Question: How to hide or disable legend or label in the end Highcharts line, not the legend outside chart? See my picture below that's marked with red color.

Here's my code:
'''
Highcharts.chart('container1', {
chart: {
scrollablePlotArea: {
minWidth: 700
}
},
title: {
text: ['Grafik Pencapaian <?php echo $title1 ?> (%)' ]
},
subtitle: {
text: 'Preventive Maintenance PM-03: (Tanggal : <?php echo $start ?> s/d <?php echo $end ?>)</a>'
},
xAxis: {
//tickInterval: 7 * 24 * 3600 * 1000, // one week
tickWidth: 0,
gridLineWidth: 1,
labels: {
align: 'center',
y: 10
},
categories: [
<?php
foreach ($chart as $key => $x_axis ) :
echo "'".$x_axis->tanggal."',";
endforeach;
?>
]
},
yAxis: [{ // left y axis
title: {
text: null
},
labels: {
align: 'left',
x: 3,
y: 16,
format: '{value:.,0f}'
},
showFirstLabel: false
}, { // right y axis
linkedTo: 0,
gridLineWidth: 0,
opposite: true,
title: {
text: null
},
labels: {
align: 'right',
x: -3,
y: 16,
format: '{value:.,0f}'
},
showFirstLabel: false
}],
plotOptions: {
line: {
dataLabels: {
enabled: true
},
enableMouseTracking: true
},
series: {
cursor: 'pointer',
point: {
events: {
click: function (e) {
hs.htmlExpand(null, {
pageOrigin: {
x: e.pageX || e.clientX,
y: e.pageY || e.clientY
},
headingText: this.series.name,
maincontentText: this.y + ' %',
width: 200
});
}
}
},
marker: {
lineWidth: 1
}
}
},
legend: {
align: 'left',
verticalAlign: 'top',
borderWidth: 0
},
tooltip: {
shared: true,
crosshairs: true
},
series: [{
name: 'Selesai <?php echo $title1 ?> (%)',
color : '#83f442',
dataLabels: {
enabled: true,
y: 25,
color : '#488426',
format: '{y} % <br/>',
showInLegend: false
},
data: [
<?php
foreach ($chart as $key => $series ) :
echo number_format( $series->actual/$series->plan , 4, '.', '')*100 .",";
endforeach;?>
]
}, {
name: 'Year To Date <?php echo $title1 ?> (%)',
color : '#a02cb2',
dataLabels: {
enabled: true,
y: 40,
color : '#a02cb2',
format: '{y} % <br/>',
showInLegend: false
},
data: [
<?php
$cum_plan = 0;
$cum_actual = 0;
foreach ($chart as $key => $series ) :
$cum_plan = $cum_plan + $series->plan;
$cum_actual = $cum_actual + $series->actual;
echo number_format( $cum_actual/$cum_plan , 4, '.', '')*100 .",";
endforeach;?>
]
}, {
name: 'Target <?php echo $title1 ?> (%)',
color : '#ffaaaa',
dataLabels: {
enabled: true,
y: -10,
color : '#ffaaaa',
format: '{y} % <br/>',
showInLegend: false
},
data: [
<?php
foreach ($chart as $key => $series ) :
echo number_format( $series->plan/$series->plan , 4, '.', '')*100 .",";
endforeach;?>
]
}]
});
'''
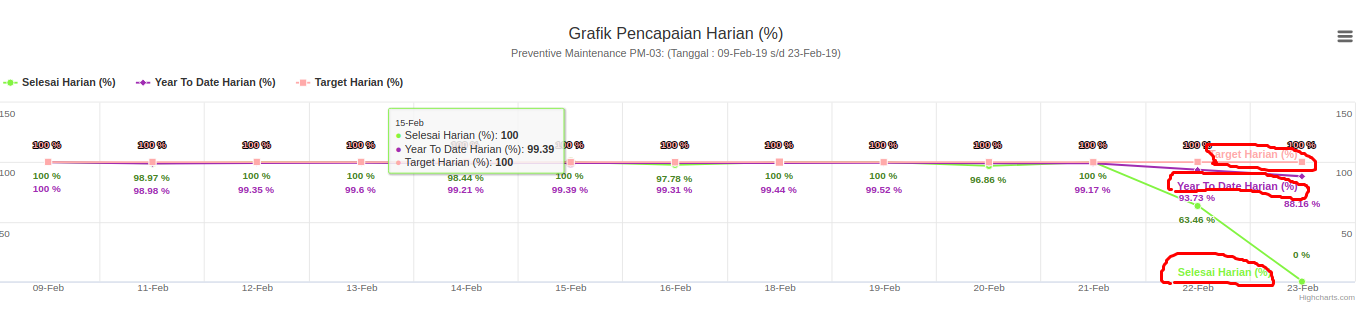
Answer: I assume you probably included the file somewhere in your main code and that makes the labels appear by default. You have two options here:
1. Find and remove the line of code where you have included series-label.js. It looks like something like this: <script src="https://code.highcharts.com/modules/series-label.js"></script>
2. You can manually disable series labels using the label option in the plotOptions.series block. In your code by modifying this section it looks like something like this (note the label section where enabled: false): plotOptions: {
line: {
dataLabels: {
enabled: true
},
enableMouseTracking: true
},
series: {
cursor: 'pointer',
label: {
enabled: false
}
point: {
events: {
click: function (e) {
hs.htmlExpand(null, {
pageOrigin: {
x: e.pageX || e.clientX,
y: e.pageY || e.clientY
},
headingText: this.series.name,
maincontentText: this.y + ' %',
width: 200
});
}
}
},
marker: {
lineWidth: 1
}
}
},
I have added a simple demo for the second solution. The part regarding disabling labels is commented so labels are shown on chart series. If you comment out that part the labels will not be shown.
Demo: <URL>